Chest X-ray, PA view. Patient: 58 years old, sex M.
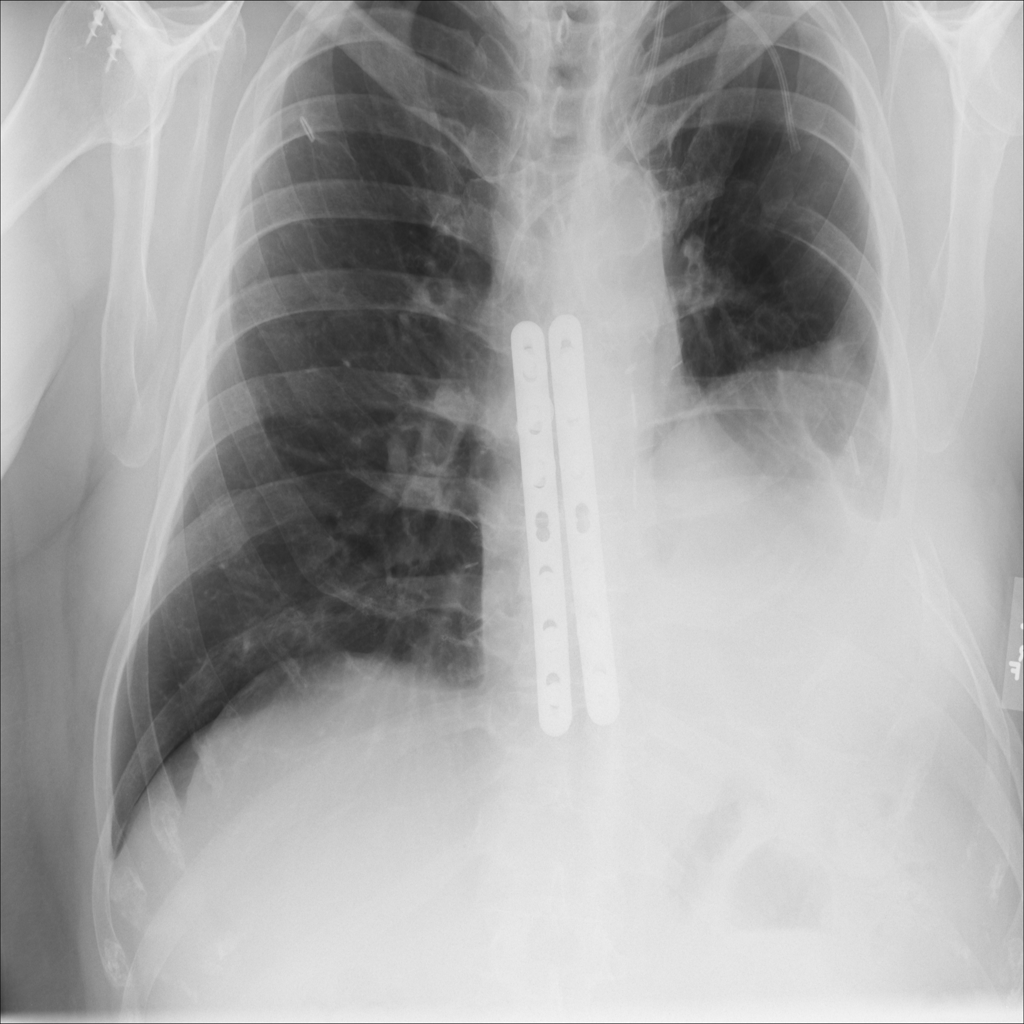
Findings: No Finding